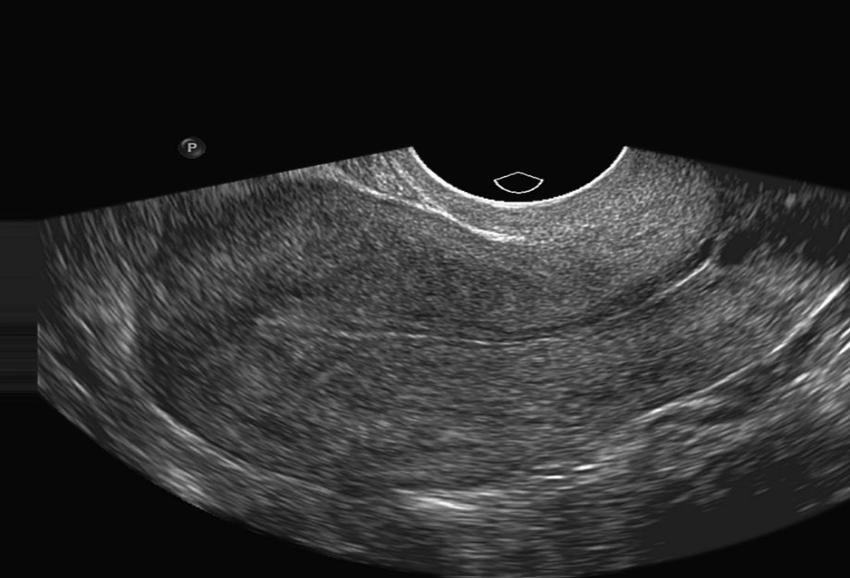
Label: notinfected